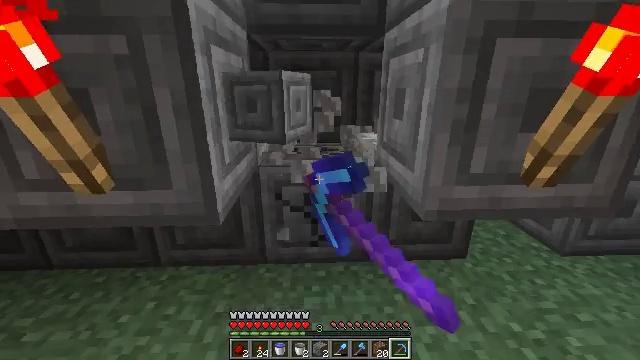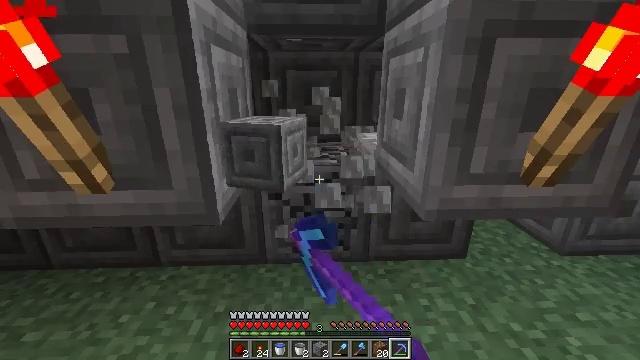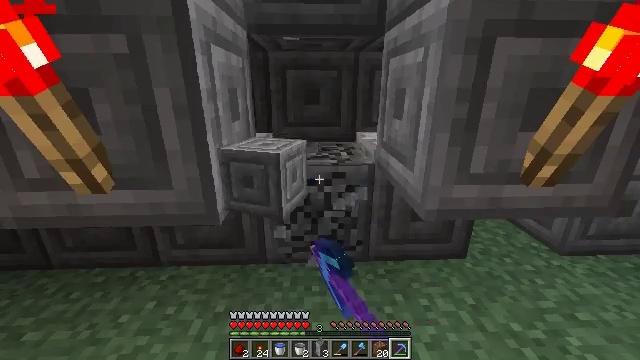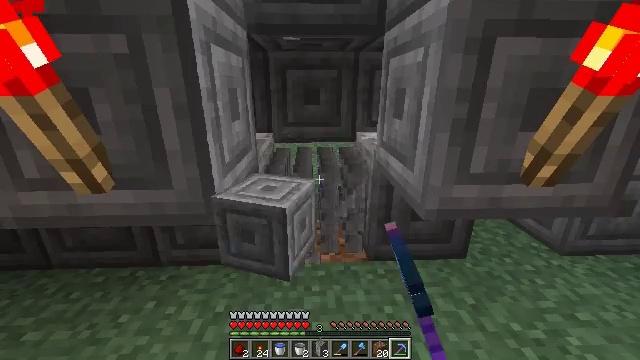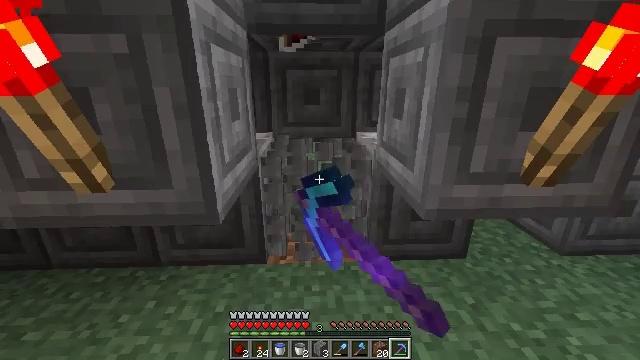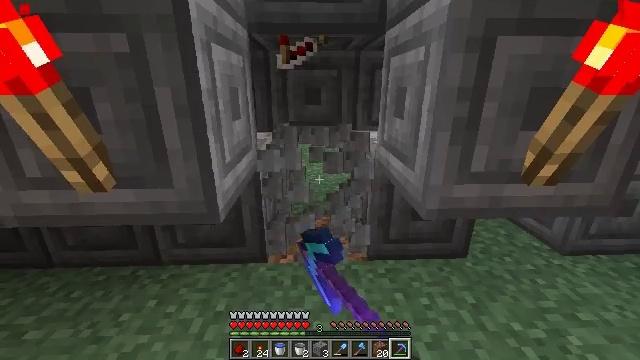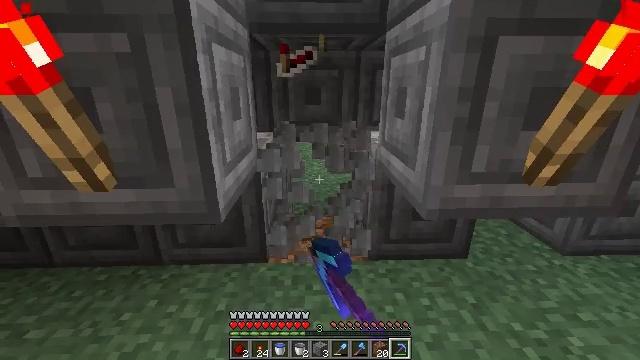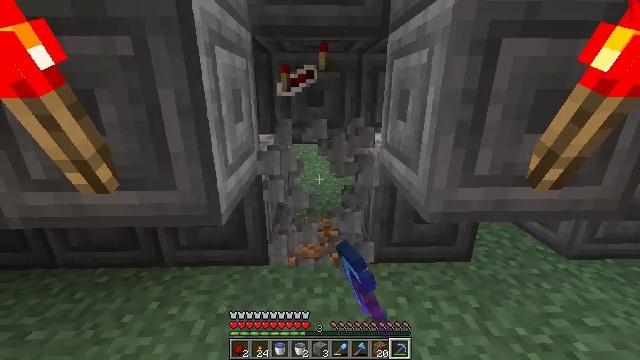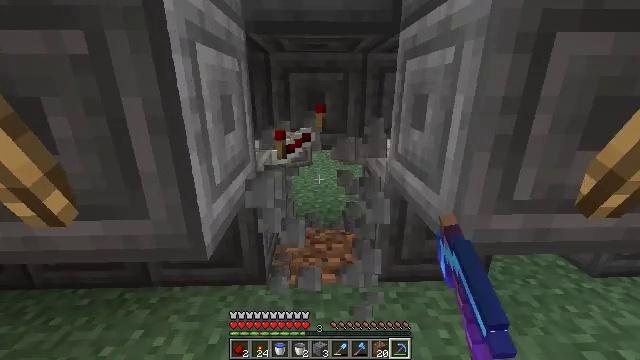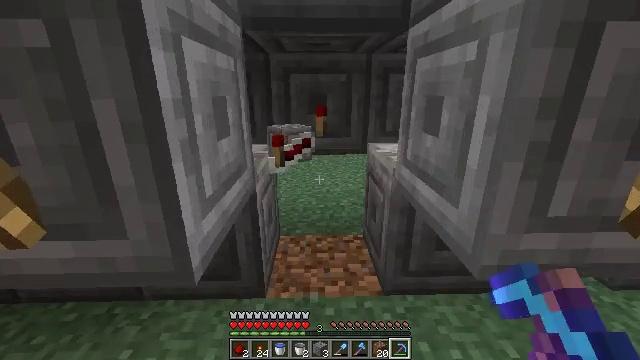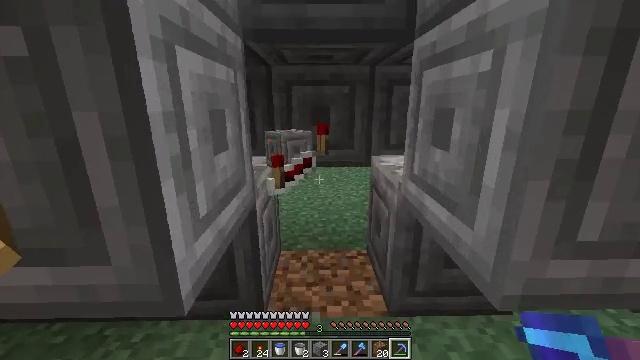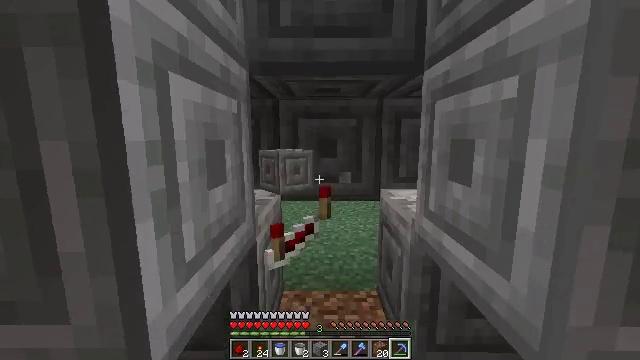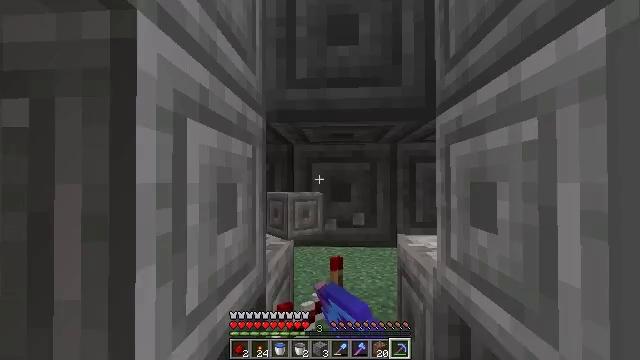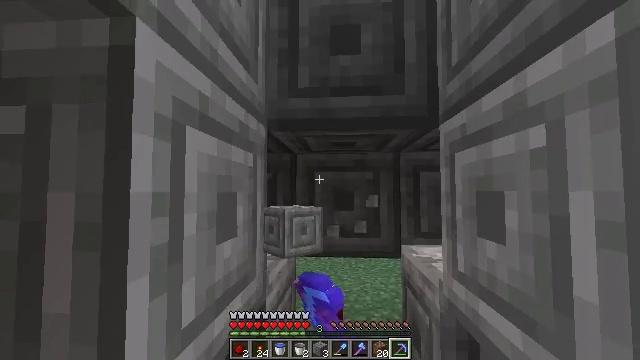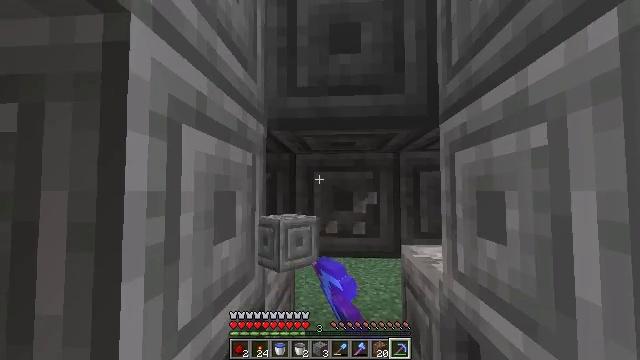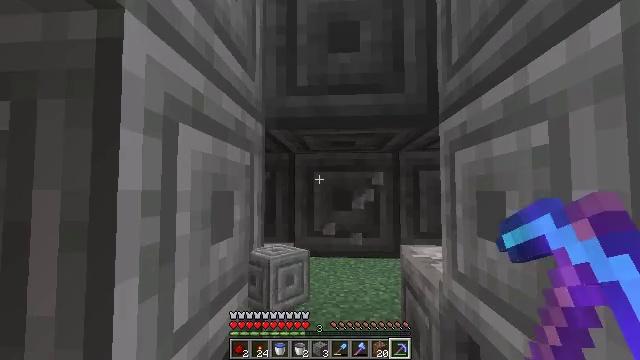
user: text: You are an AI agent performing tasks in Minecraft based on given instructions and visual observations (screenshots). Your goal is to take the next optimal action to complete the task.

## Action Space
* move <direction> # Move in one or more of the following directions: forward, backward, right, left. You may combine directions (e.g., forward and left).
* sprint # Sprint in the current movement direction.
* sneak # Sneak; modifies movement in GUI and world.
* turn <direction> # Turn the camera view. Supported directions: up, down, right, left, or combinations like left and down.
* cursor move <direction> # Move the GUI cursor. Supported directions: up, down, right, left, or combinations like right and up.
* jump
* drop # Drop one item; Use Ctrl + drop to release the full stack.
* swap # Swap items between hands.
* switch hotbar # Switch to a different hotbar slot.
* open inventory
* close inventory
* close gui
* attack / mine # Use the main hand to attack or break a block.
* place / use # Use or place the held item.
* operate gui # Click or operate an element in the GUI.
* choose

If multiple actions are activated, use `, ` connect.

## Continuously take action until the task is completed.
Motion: motion action
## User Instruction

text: Collect chiseled stone bricks for building.
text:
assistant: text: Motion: attack / mine
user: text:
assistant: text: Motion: attack / mine
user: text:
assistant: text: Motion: attack / mine
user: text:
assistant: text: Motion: attack / mine
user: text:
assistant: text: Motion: attack / mine
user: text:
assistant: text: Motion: attack / mine
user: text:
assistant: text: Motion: move forward, attack / mine
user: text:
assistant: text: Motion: move forward, attack / mine
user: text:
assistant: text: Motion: move forward, attack / mine
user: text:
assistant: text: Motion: turn up, attack / mine
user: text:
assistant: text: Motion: turn left and up, attack / mine
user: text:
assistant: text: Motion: turn left and up, attack / mine
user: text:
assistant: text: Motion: turn up, attack / mine
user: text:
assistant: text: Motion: attack / mine
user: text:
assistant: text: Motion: attack / mine
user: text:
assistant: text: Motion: attack / mine
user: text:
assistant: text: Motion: attack / mine
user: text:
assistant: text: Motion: attack / mine
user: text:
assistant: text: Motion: attack / mine
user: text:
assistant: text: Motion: attack / mine
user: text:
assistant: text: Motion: turn right and up, attack / mine
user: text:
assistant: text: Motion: turn up, attack / mine
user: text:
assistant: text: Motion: turn up, attack / mine
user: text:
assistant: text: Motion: turn up, attack / mine
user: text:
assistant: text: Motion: turn up, attack / mine
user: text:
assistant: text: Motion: attack / mine
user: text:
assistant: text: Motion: attack / mine
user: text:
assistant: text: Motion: attack / mine
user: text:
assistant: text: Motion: attack / mine
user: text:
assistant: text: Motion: attack / mine